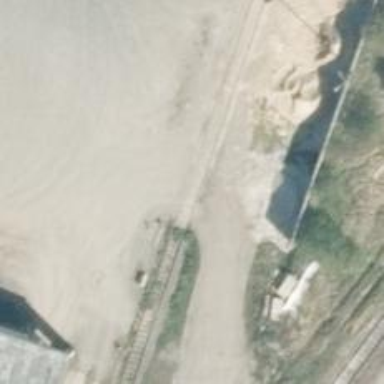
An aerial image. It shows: Level crossing along the railway.